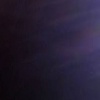
Label: space